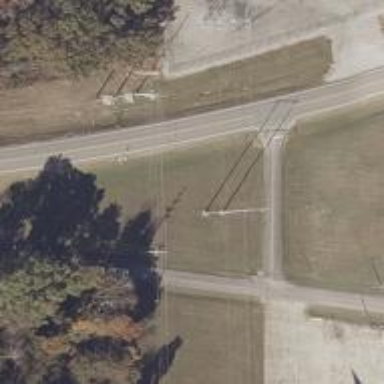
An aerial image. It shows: Power pole.